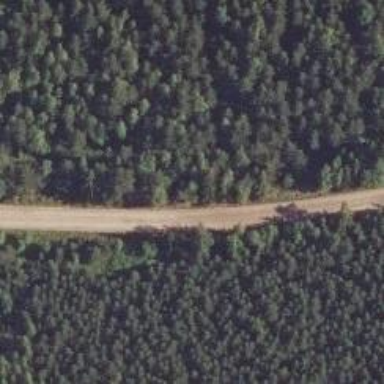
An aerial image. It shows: Tertiary road.